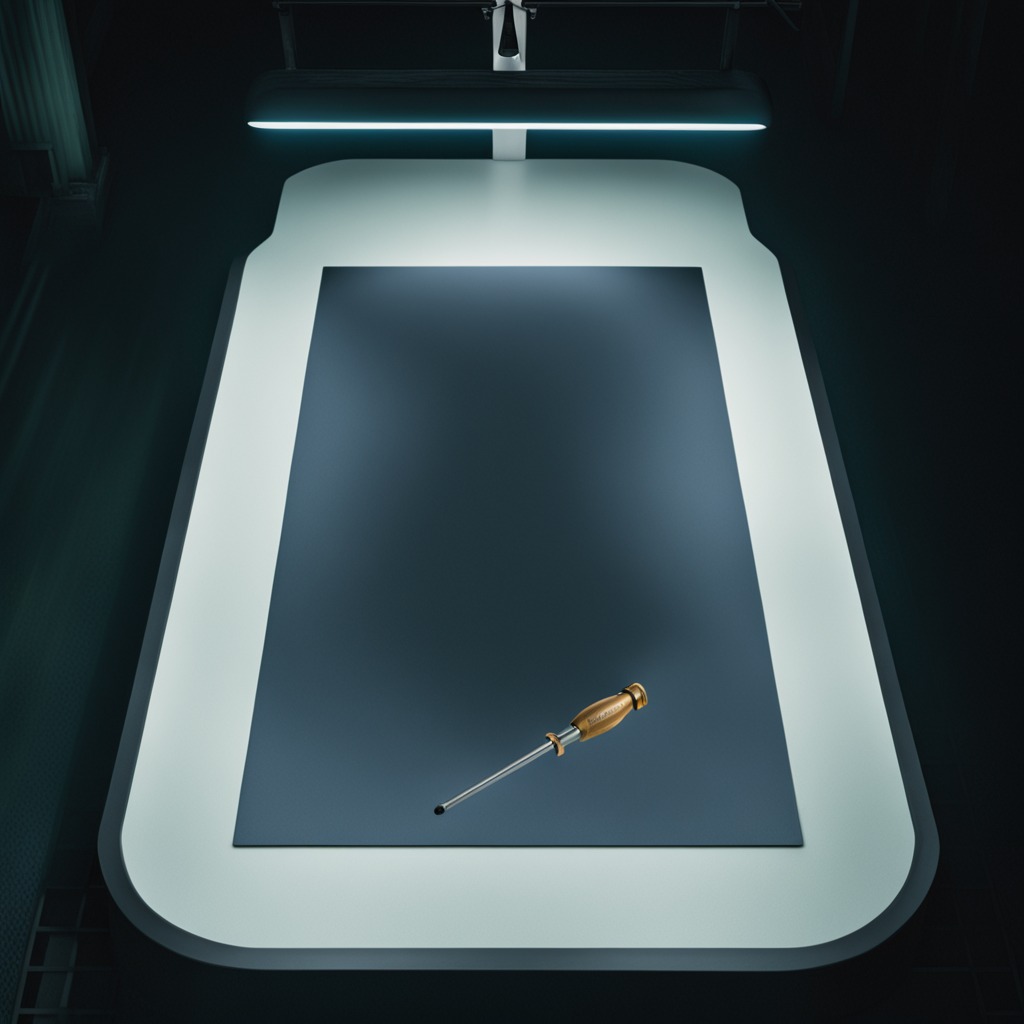
A screwdriver is lying on the table in the railway signal maintenance room.